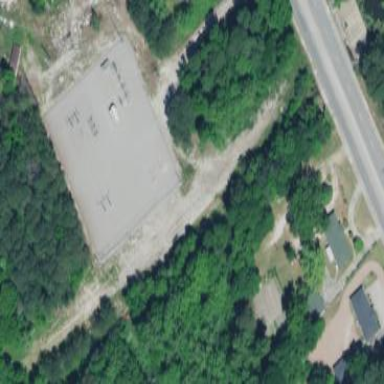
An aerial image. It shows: There is distribution substation enclosed by fence.